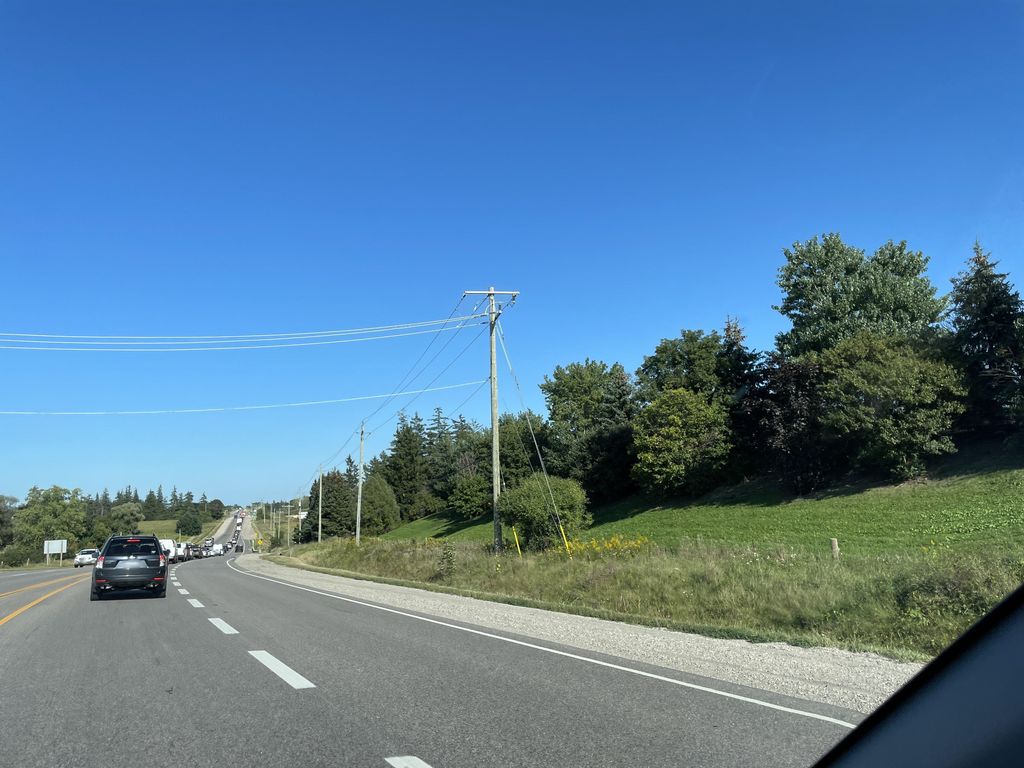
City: kitchener-waterloo